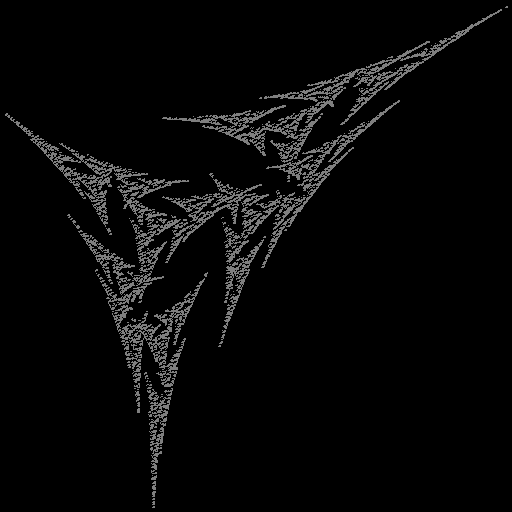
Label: snowcap